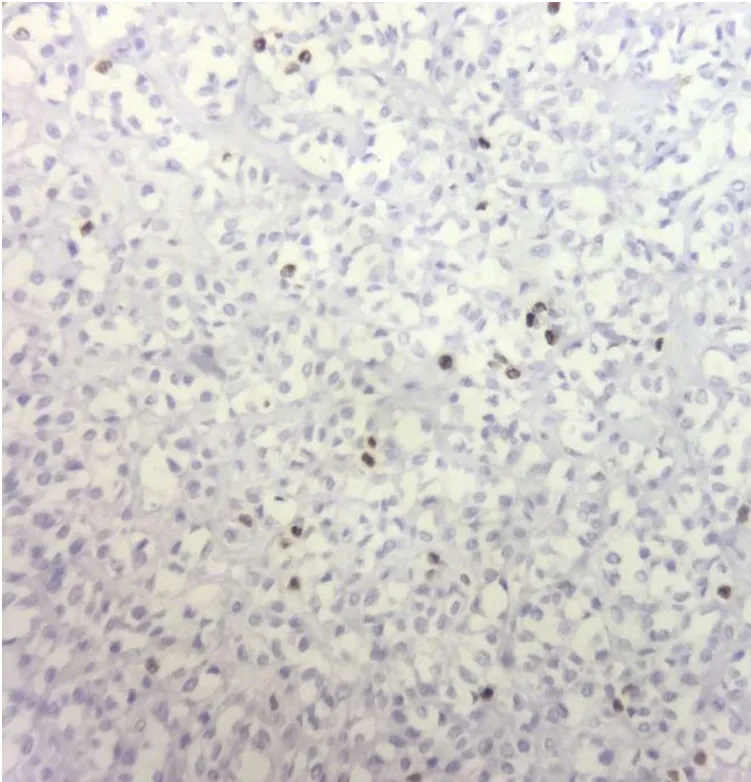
Nuclear positivity of ki67 in 2% of tumor cells (x40).
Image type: pathology (immunostaining)